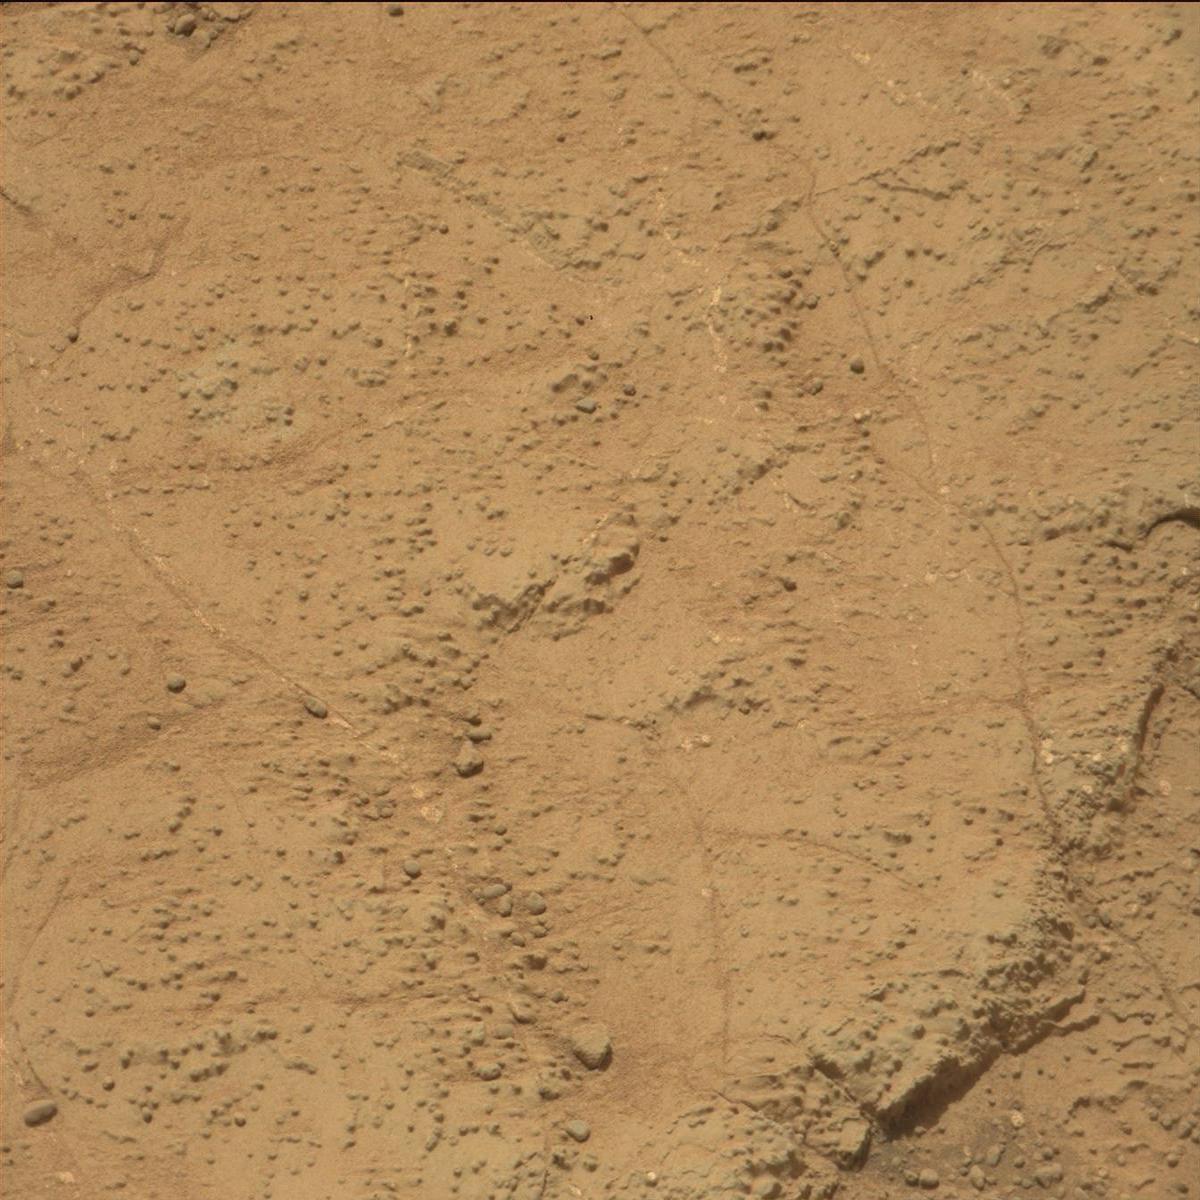
Terrain classes present: Bedrock, Rock, Sand / Soil